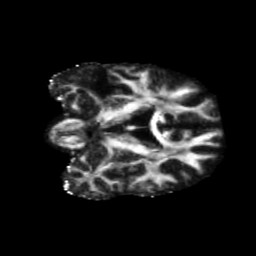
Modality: FA
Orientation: coronal
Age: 47
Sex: male
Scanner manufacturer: siemens
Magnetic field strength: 3 T
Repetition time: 5.47 s
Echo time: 0.0854 s